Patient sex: M
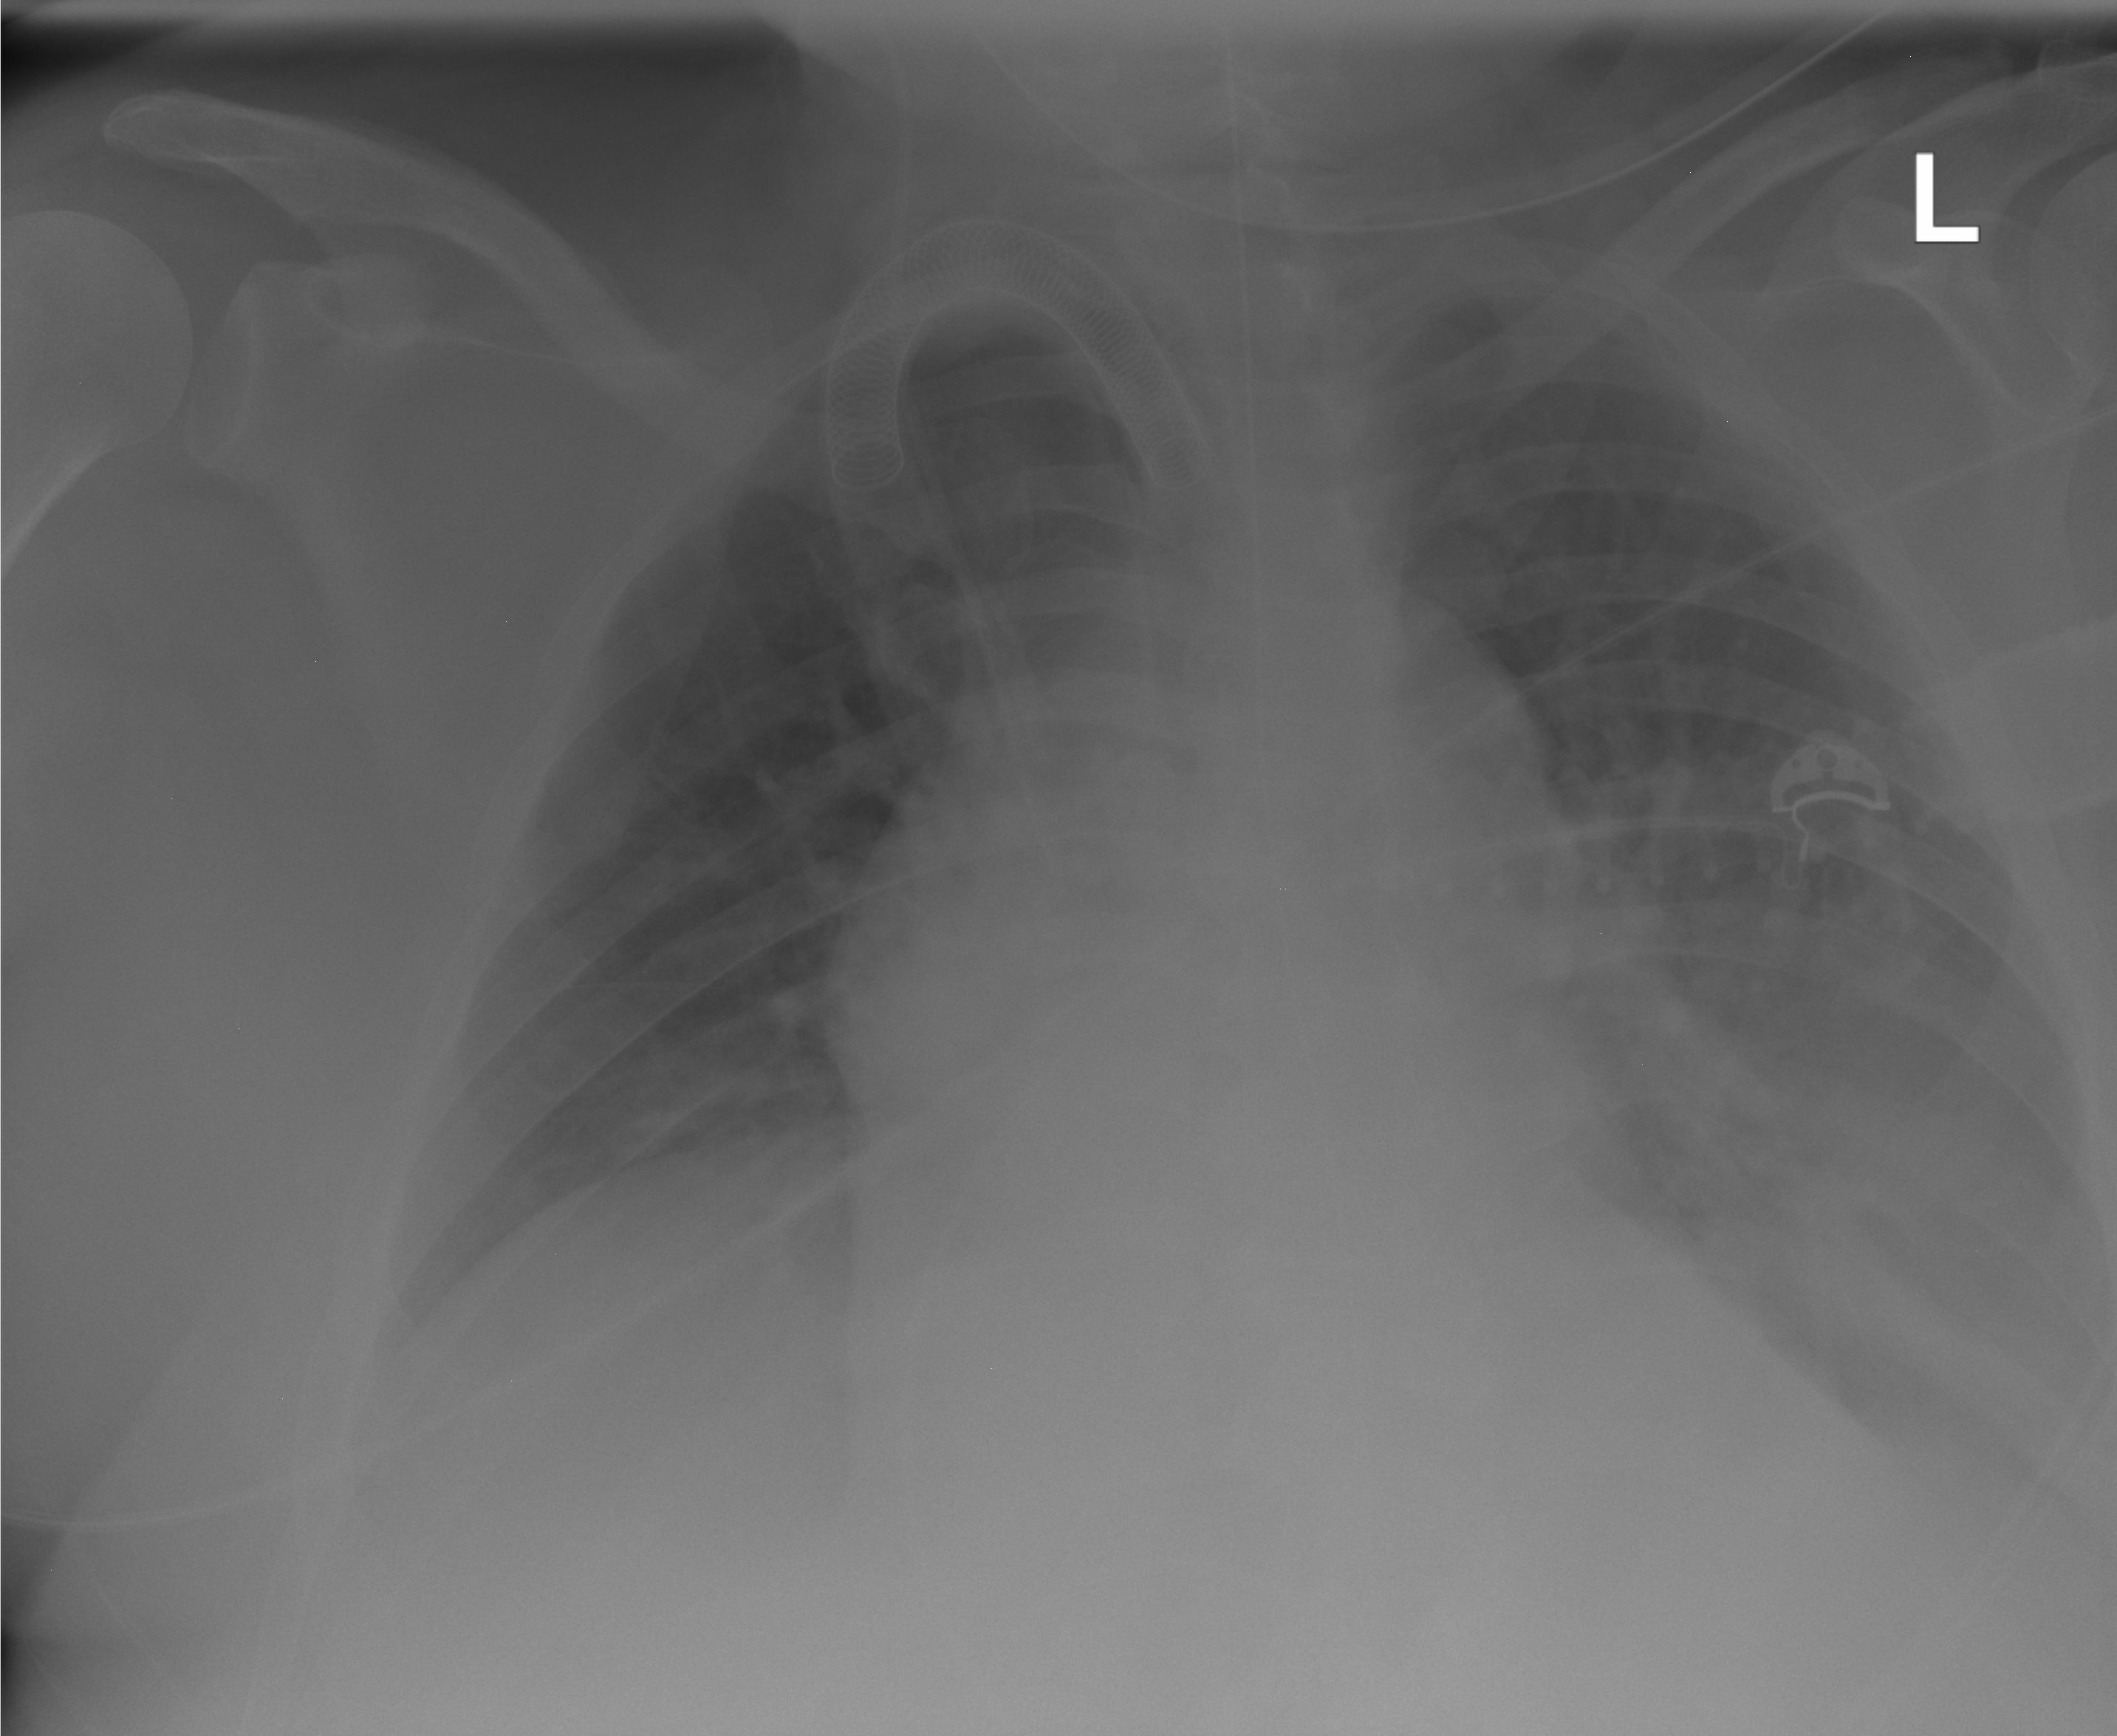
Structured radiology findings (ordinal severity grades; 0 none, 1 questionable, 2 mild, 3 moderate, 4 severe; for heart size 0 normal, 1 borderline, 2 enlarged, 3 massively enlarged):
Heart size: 2
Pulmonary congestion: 2
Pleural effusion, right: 1
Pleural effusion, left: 2
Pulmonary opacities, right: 0
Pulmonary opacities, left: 2
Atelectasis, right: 1
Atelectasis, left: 2